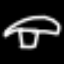
Label: mushroom